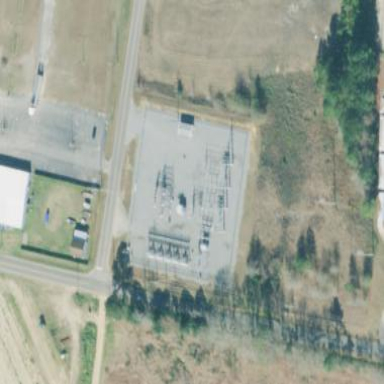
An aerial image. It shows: Distribution level power substation surrounded by fence.